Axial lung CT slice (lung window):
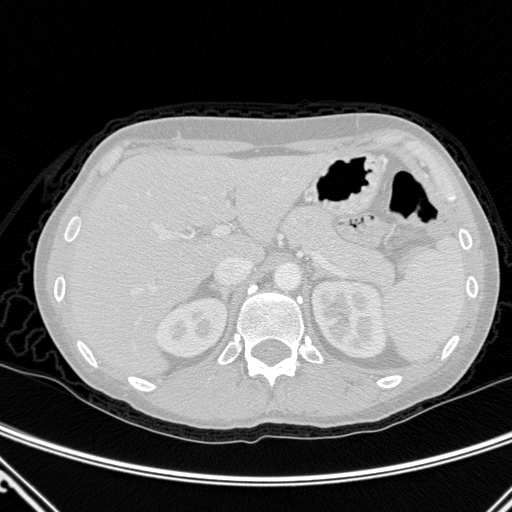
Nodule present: no